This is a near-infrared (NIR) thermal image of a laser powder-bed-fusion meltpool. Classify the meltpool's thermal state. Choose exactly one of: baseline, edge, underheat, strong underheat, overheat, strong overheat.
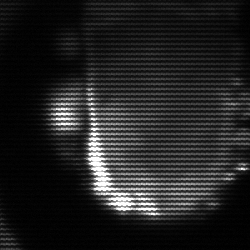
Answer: baseline